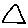
Label: triangle